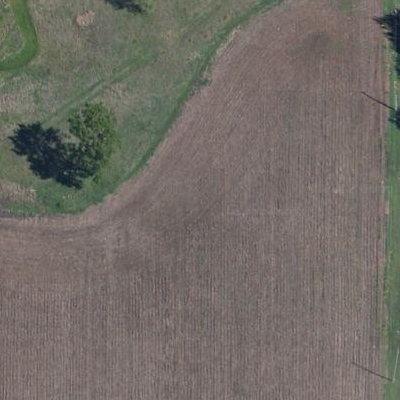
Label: Field